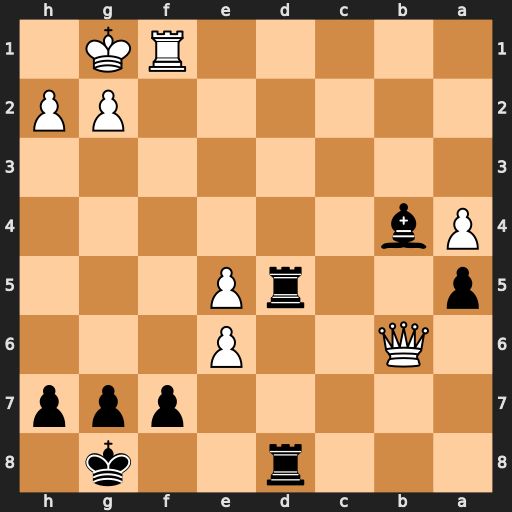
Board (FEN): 3r2k1/5ppp/1Q2P3/p2rP3/Pb6/8/6PP/5RK1
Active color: b
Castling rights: -
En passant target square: -
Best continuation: Bc5+ Qxc5 Rxc5 exf7+ Kf8